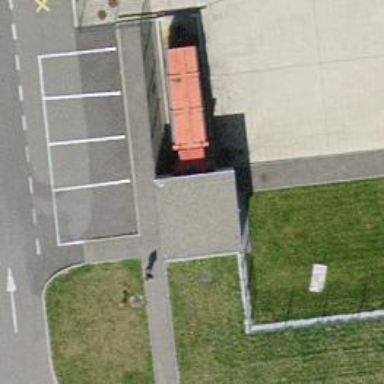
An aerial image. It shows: Service building with waste disposal amenities.